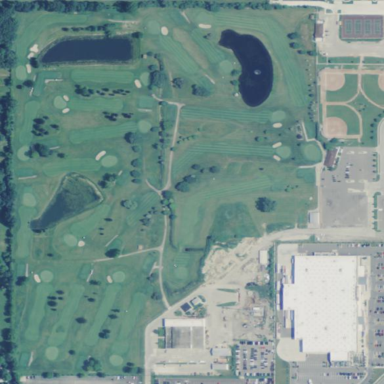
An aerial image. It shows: Golf course surrounded by greenery.